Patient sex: F
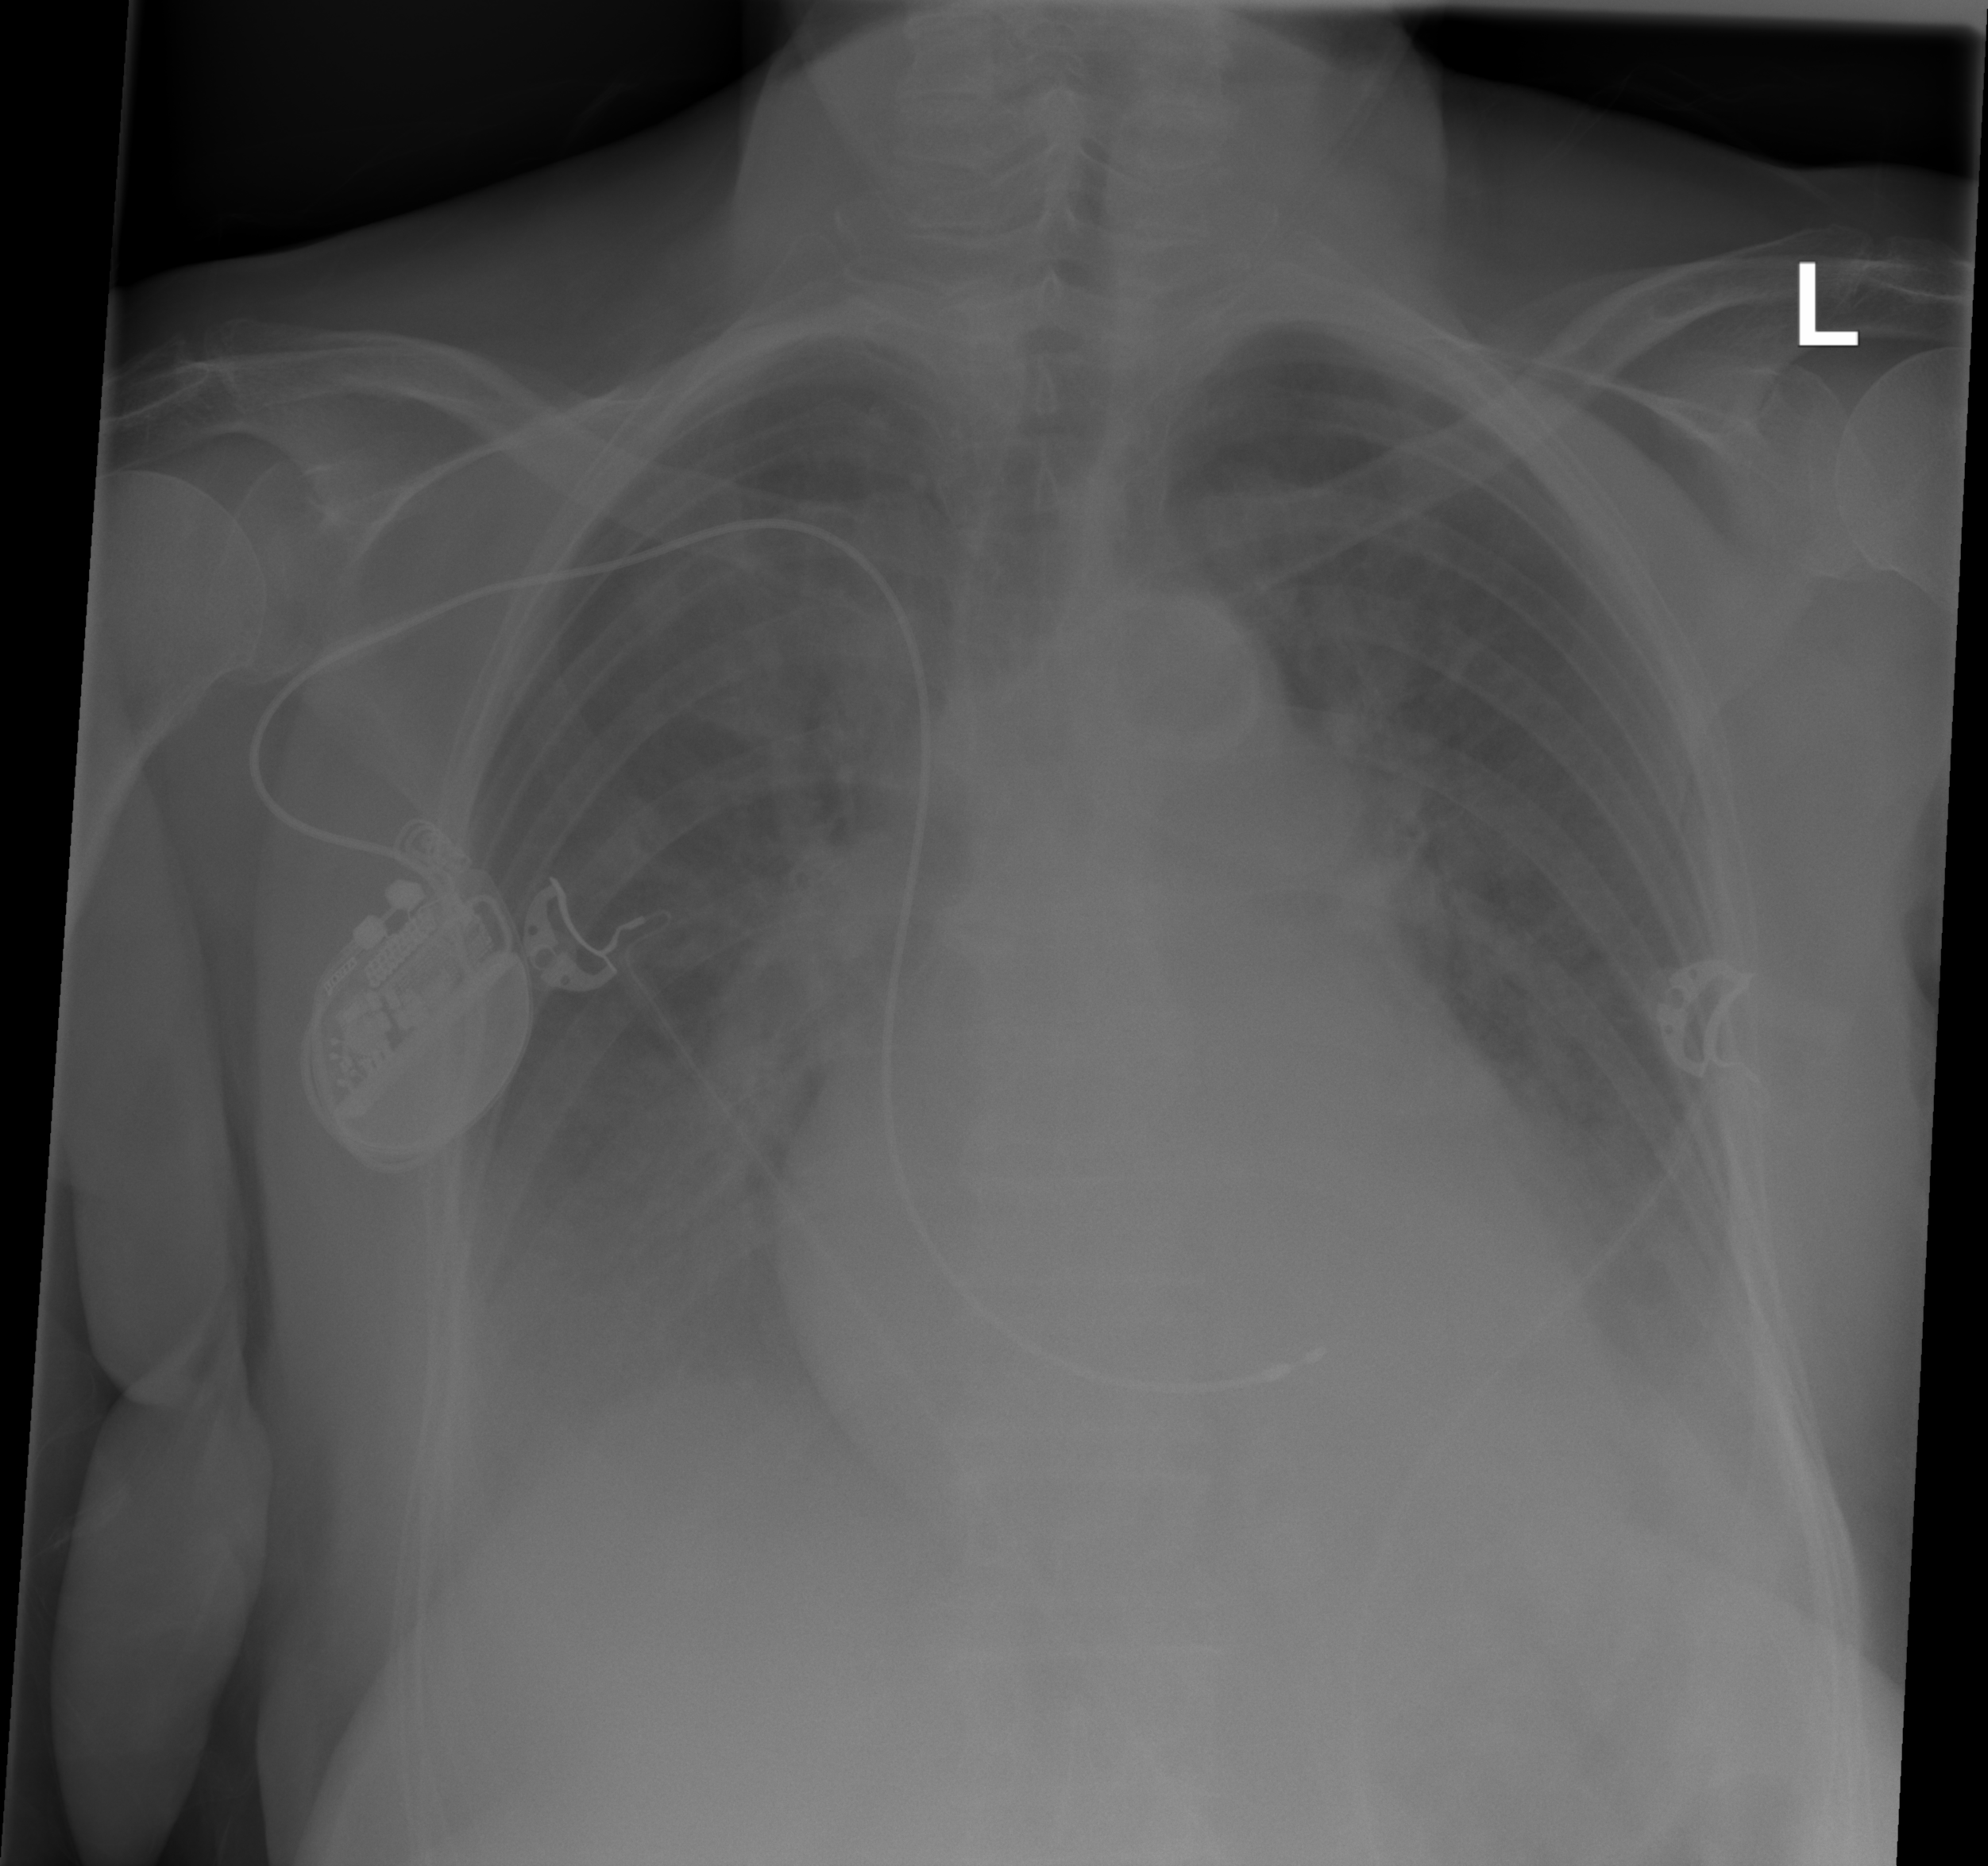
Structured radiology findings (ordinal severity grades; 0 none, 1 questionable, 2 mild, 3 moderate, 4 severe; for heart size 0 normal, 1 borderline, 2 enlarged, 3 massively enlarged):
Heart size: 2
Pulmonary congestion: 0
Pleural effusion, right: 2
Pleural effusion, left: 2
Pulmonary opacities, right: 2
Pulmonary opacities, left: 2
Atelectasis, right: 2
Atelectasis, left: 2